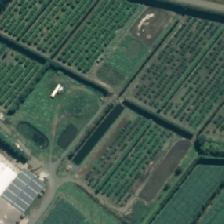
Land cover: high_producing_grassland